Question: When an in app purchase is restored, the following delegate method is called:
'''
-(void)paymentQueueRestoreCompletedTransactionsFinished:(SKPaymentQueue *)queue {
NSLog(@"%@", queue.transactions);
for (SKPaymentTransaction *transaction in queue.transactions) {
//restore
}
}
'''
There are a lot of transactions in 'queue.transactions' while only one product was restored (in this example there were over twenty transactions written to the log). Why? ? Were I to start downloading the product from my server, it would be doing twenty downloads since there are too many transactions in the array!

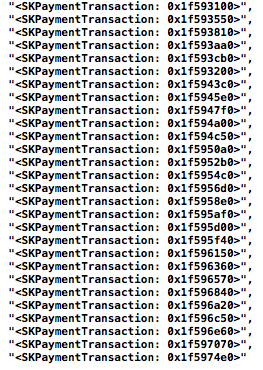
Answer: You are supposed to process the transaction in the 'paymentQueue:updatedTransactions:' method. The 'paymentQueueRestoreCompletedTransactionsFinished:' is there to tell you that it is done.
'''
- (void)paymentQueue:(SKPaymentQueue *)queue updatedTransactions:(NSArray *)transactions {
for (SKPaymentTransaction *transaction in transactions)
{
switch (transaction.transactionState)
{
case SKPaymentTransactionStatePurchased:
// process purchase
break;
case SKPaymentTransactionStateFailed:
// process error
break;
case SKPaymentTransactionStateRestored:
// process restored IAP
break;
}
}
}
'''